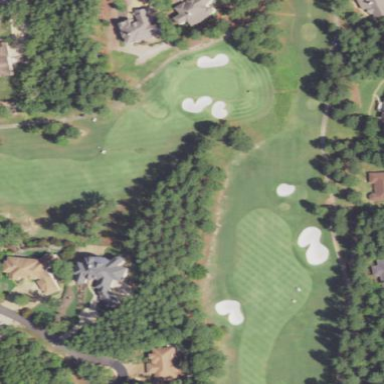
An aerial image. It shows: Rough grassy area used for golf.